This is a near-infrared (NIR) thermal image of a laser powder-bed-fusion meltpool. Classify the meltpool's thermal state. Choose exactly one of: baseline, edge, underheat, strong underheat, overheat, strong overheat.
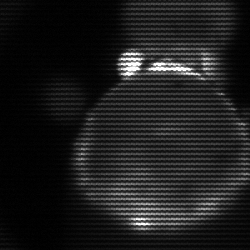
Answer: edge